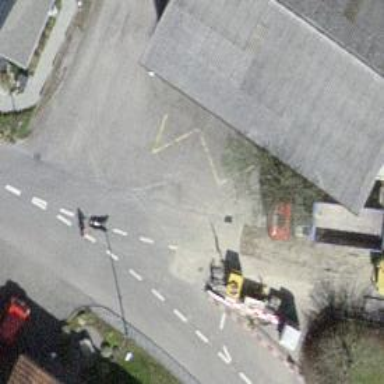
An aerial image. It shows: Bus stop with platform for public transport.